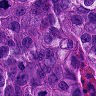
Metastatic tissue present: yes